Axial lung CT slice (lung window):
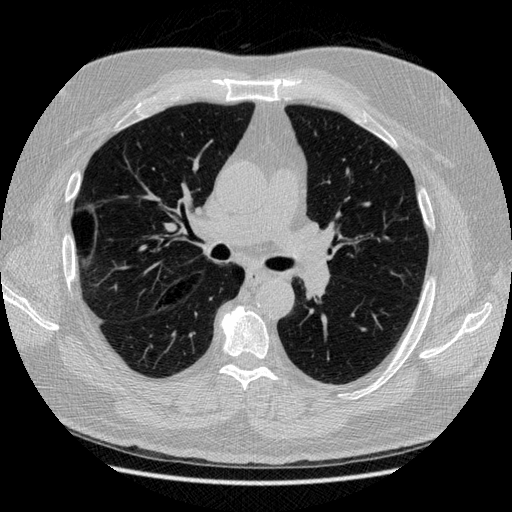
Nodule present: no